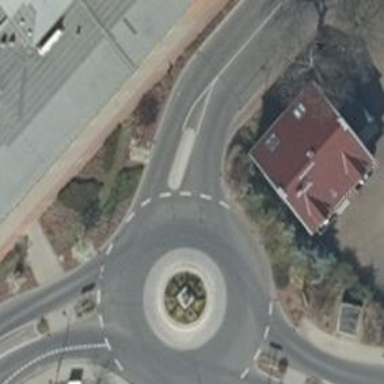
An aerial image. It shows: Secondary road made of asphalt leading to roundabout.